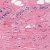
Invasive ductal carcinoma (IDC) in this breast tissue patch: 0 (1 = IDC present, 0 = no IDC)